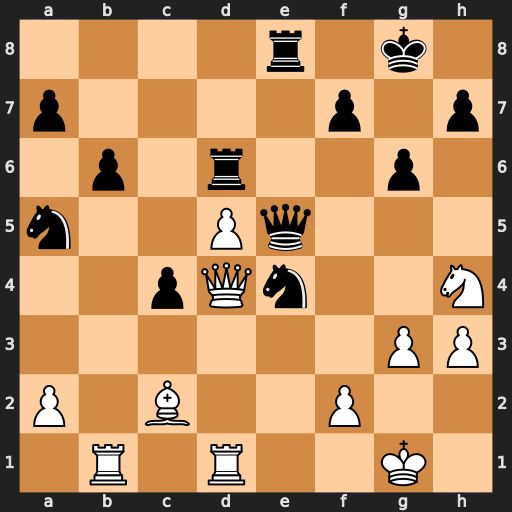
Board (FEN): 4r1k1/p4p1p/1p1r2p1/n2Pq3/2pQn2N/6PP/P1B2P2/1R1R2K1
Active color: w
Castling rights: -
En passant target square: -
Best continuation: Qxe5 Rxe5 Re1 f5 f3 g5 Nxf5